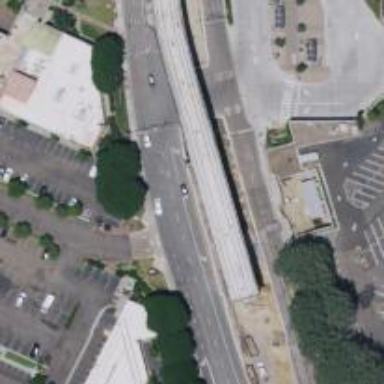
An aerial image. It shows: Secondary road with separate asphalt sidewalk.